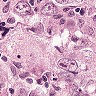
Metastatic tissue present: yes